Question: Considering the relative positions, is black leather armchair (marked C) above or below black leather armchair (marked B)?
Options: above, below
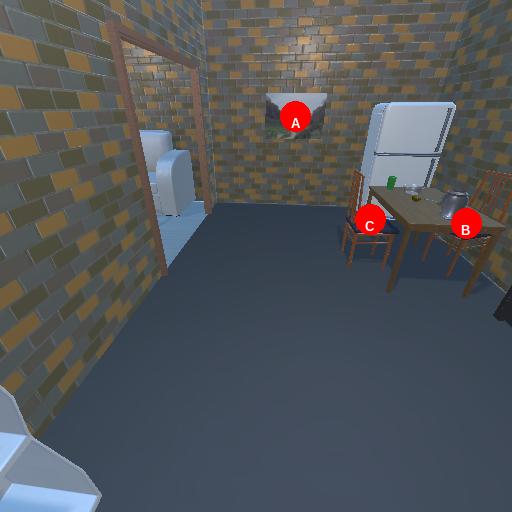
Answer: above